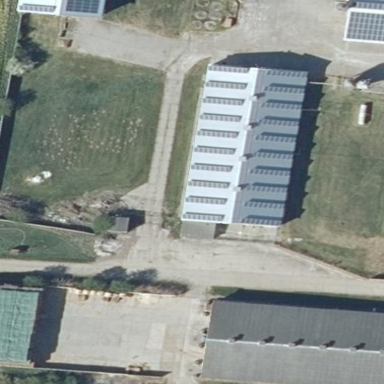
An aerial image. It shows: Building featuring small installation solar photovoltaic panel for electricity generation.